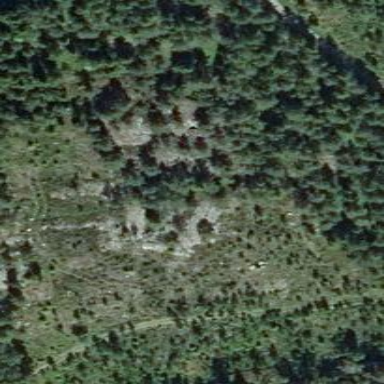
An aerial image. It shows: Clearcut area with scrub vegetation.